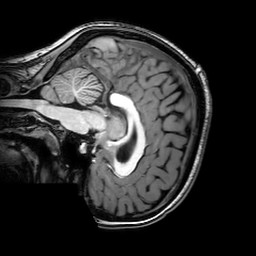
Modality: T1w
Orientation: sagittal
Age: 24
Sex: female
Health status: healthy
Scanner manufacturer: philips
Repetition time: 0.008135 s
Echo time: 0.00373 s